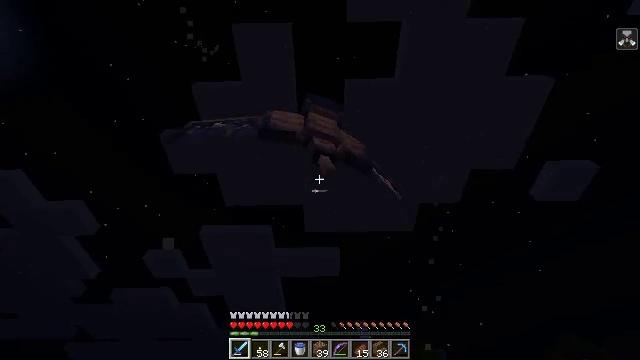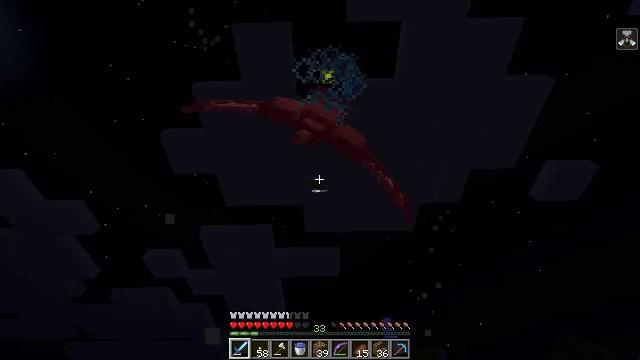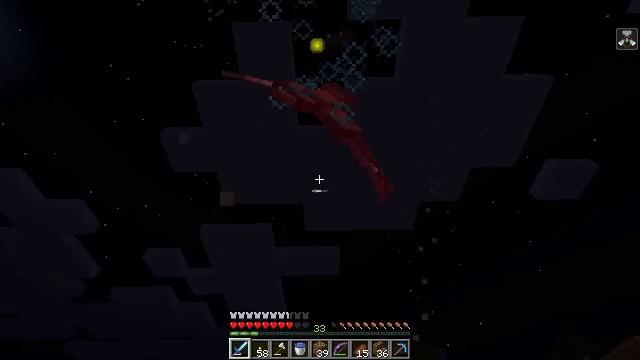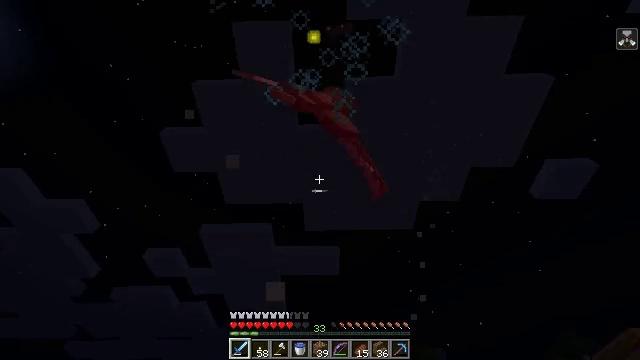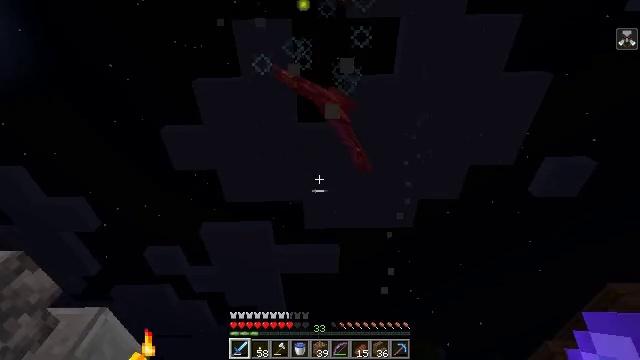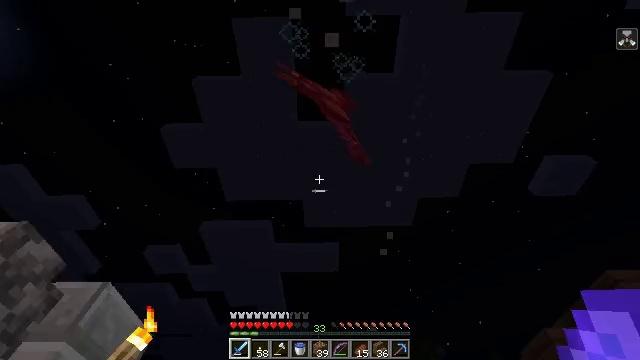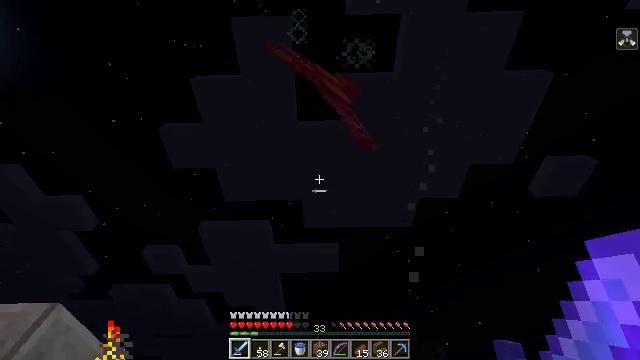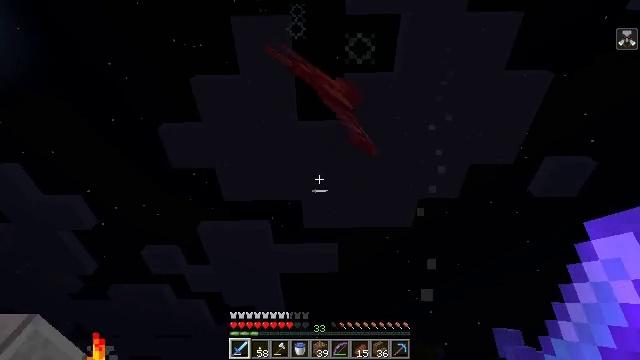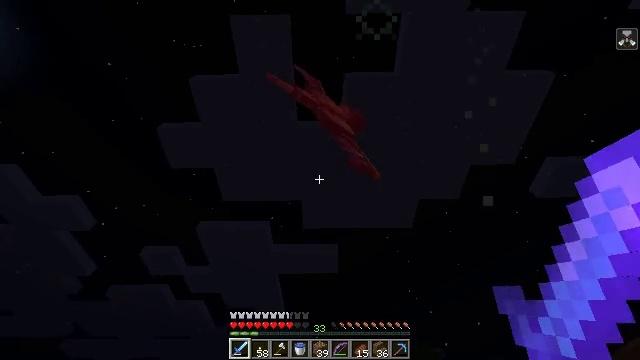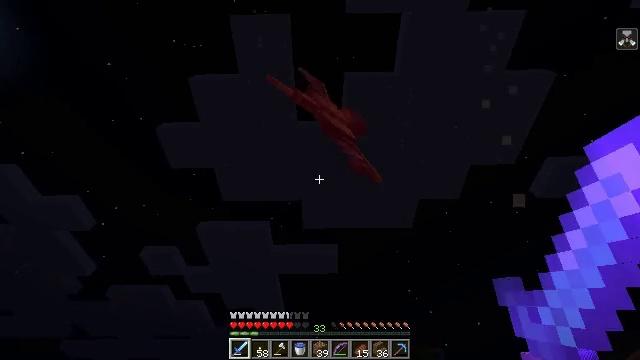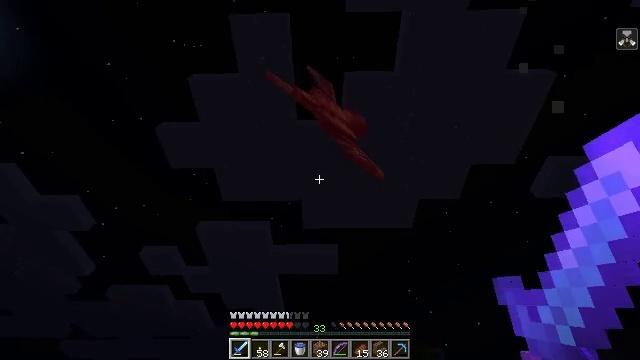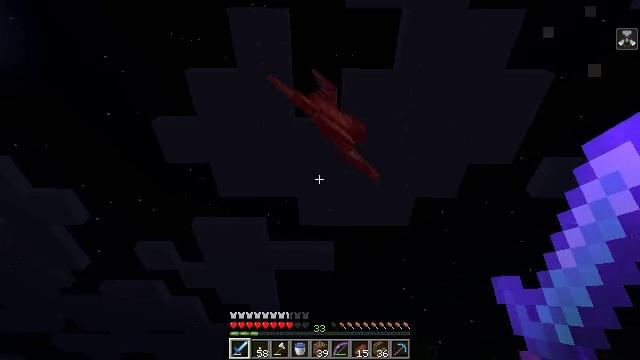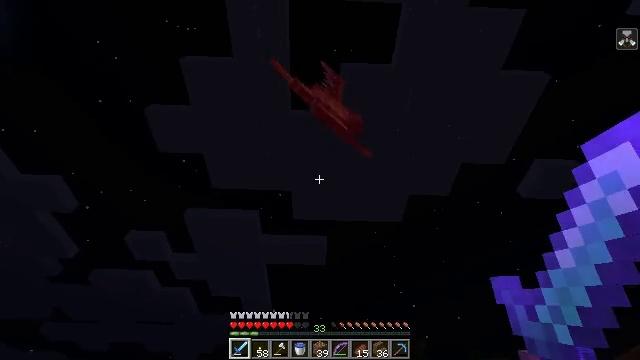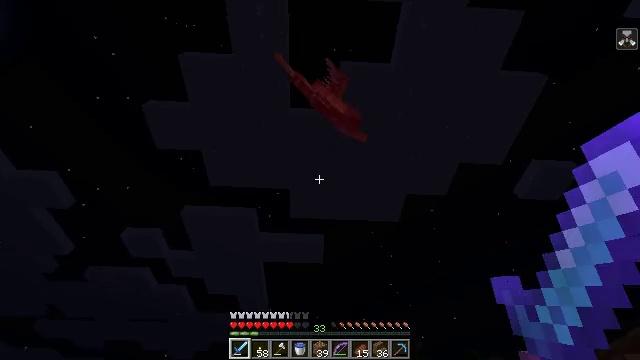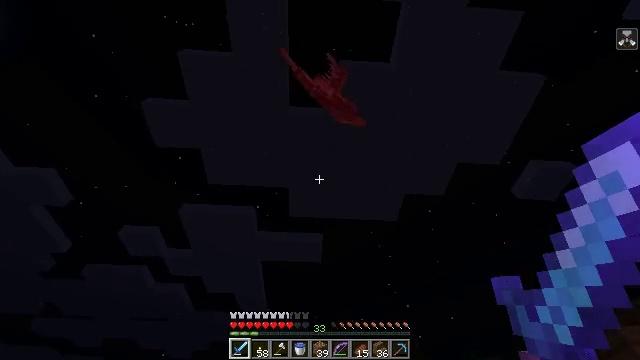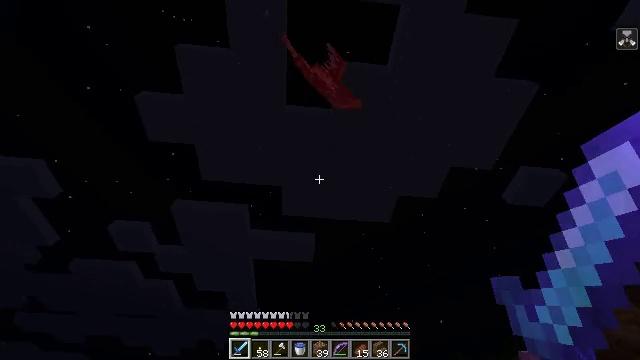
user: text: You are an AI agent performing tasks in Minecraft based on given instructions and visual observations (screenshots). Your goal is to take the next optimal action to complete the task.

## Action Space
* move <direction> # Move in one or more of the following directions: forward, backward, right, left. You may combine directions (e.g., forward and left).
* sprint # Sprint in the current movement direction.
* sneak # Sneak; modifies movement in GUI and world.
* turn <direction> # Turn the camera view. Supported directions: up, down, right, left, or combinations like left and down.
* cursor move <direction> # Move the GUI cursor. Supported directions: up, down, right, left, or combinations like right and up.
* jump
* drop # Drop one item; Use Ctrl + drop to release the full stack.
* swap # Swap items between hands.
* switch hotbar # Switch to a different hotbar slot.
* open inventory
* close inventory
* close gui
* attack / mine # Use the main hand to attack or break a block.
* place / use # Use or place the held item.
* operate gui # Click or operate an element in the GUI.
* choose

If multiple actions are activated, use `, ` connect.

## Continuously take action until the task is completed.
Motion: motion action
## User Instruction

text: Fight the phantom.
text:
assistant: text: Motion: move forward, attack / mine, jump
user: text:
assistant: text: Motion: move forward, attack / mine, jump
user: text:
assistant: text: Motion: move forward, jump
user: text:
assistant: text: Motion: move forward, jump
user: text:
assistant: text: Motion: move forward, jump
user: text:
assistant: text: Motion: move forward, jump
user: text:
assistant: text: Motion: move forward, jump
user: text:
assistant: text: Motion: move forward, jump
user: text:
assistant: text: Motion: move forward, jump
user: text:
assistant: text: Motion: move forward, jump
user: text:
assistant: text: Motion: move forward, turn right, jump
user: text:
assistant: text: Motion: move forward, turn right and down, jump
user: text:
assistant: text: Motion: move forward, jump
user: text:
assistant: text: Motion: move forward, jump
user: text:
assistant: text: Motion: move forward, turn right, jump
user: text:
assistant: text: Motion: move forward, turn right, jump
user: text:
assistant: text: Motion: move forward, turn right and down, jump
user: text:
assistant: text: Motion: move forward, turn left and down
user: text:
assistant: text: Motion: move forward
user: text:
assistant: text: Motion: move forward
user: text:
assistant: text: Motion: move forward
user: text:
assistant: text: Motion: move forward
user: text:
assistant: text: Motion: move forward
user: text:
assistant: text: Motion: move left, turn up
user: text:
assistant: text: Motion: move left, turn right and down
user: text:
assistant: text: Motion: move left, turn right and down
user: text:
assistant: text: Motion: move left, turn right and down
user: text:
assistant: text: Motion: move left, turn right and down
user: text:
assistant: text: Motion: move left, turn right and down
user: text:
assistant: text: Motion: move left, turn right and down